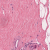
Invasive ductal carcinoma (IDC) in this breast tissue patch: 0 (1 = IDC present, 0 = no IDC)